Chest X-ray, AP view. Patient: 68 years old, sex M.
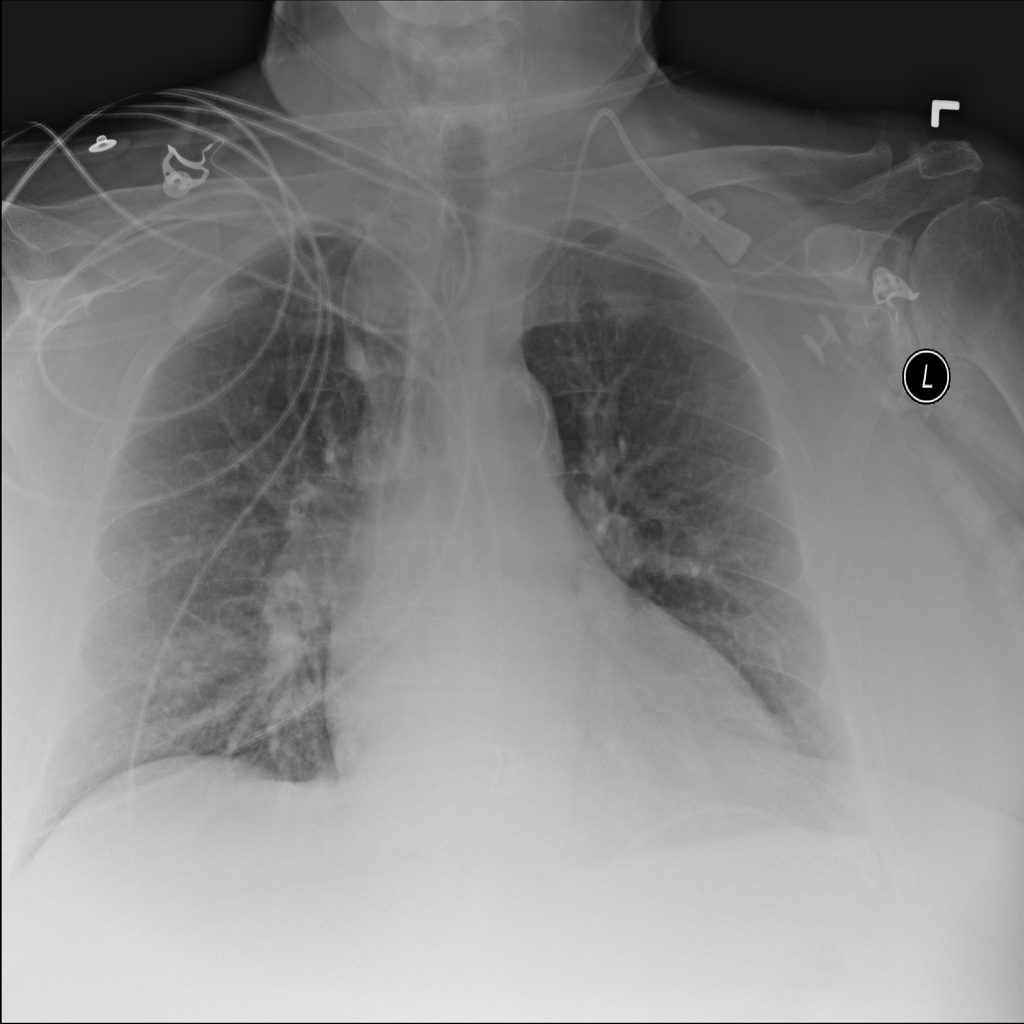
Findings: Infiltration